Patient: sex M, age 33
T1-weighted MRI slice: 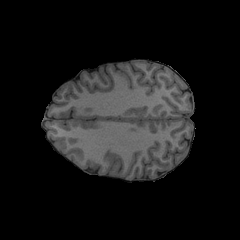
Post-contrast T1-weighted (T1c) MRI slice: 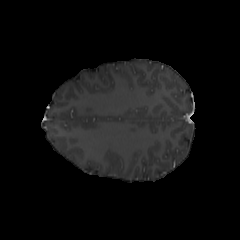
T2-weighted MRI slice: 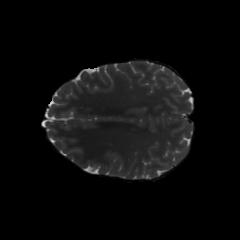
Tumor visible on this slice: no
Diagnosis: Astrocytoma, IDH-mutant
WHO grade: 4